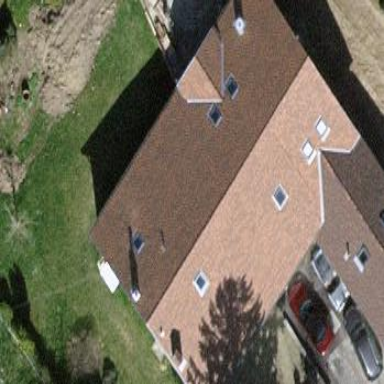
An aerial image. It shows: Simple house.